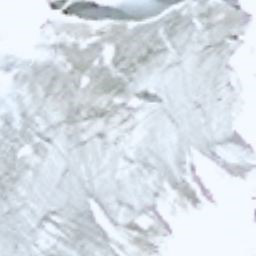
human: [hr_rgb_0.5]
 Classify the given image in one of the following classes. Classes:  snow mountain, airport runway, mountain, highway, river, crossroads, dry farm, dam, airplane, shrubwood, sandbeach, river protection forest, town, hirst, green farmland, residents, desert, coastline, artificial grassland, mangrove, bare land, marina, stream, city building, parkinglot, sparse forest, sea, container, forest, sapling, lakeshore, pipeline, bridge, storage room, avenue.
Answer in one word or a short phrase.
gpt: snow mountain